Field crop: maize
Growth stage: 2
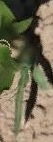
Species: maize